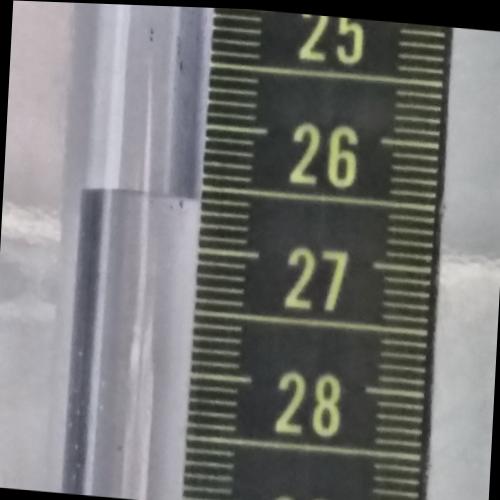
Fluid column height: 26.6 cm